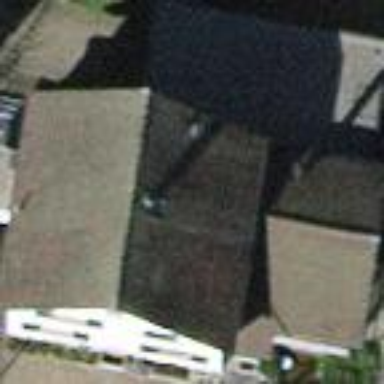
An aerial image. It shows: Detached building.